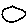
Label: circle